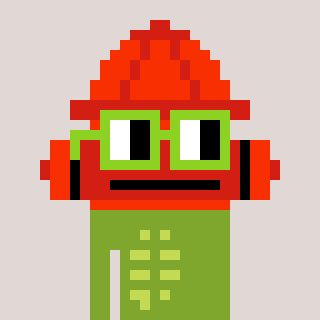
a pixel art character with square light green glasses, a fire hydrant-shaped head and a slimegreen-colored body on a warm background